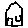
Label: house